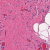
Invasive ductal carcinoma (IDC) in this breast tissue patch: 0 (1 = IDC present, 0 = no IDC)